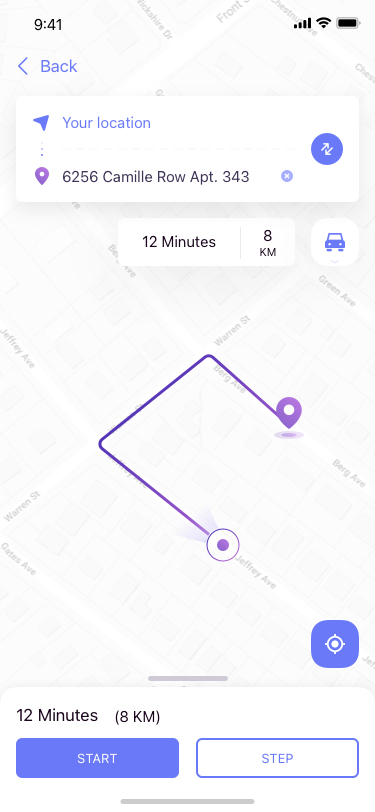
Text in this UI design:
Back
12 Minutes
(8 KM)
12 Minutes
8
KM